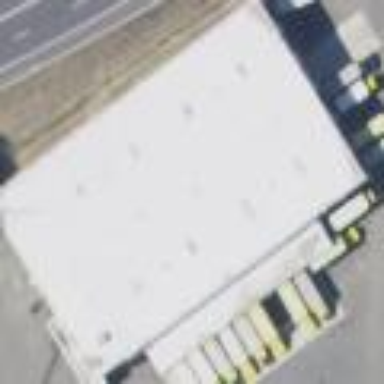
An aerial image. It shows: Warehouse.